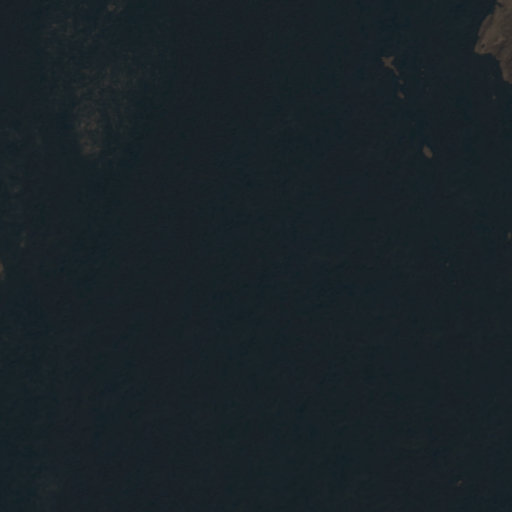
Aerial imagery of lava area in Hawaii named Lava Flow of 1950 containing only unknown